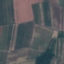
Land use / land cover: PermanentCrop